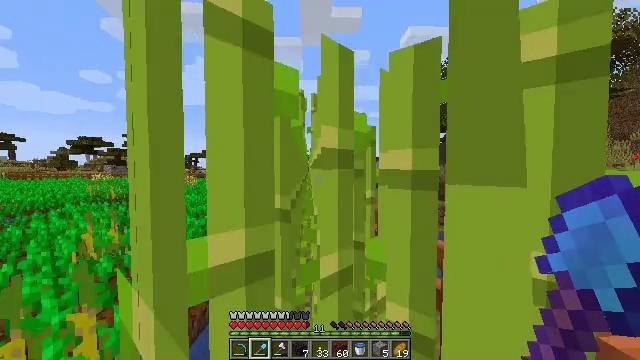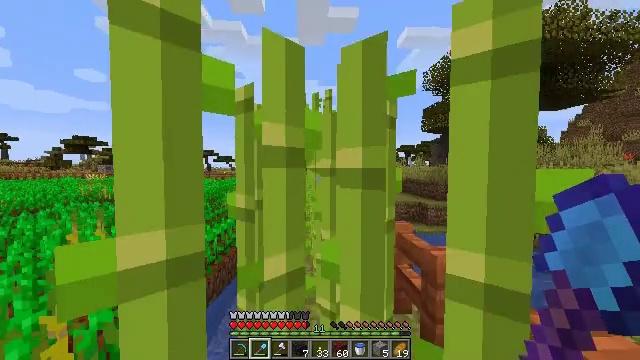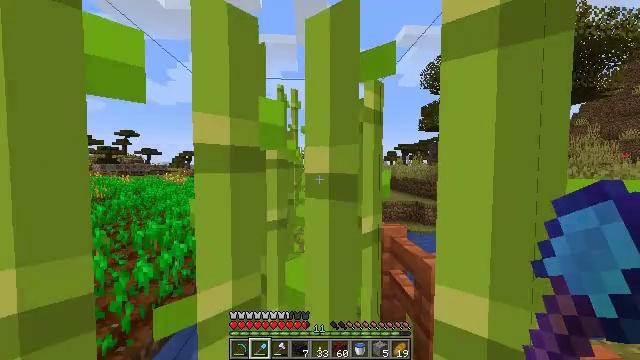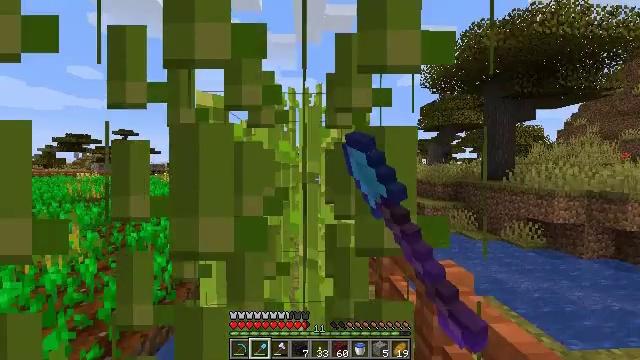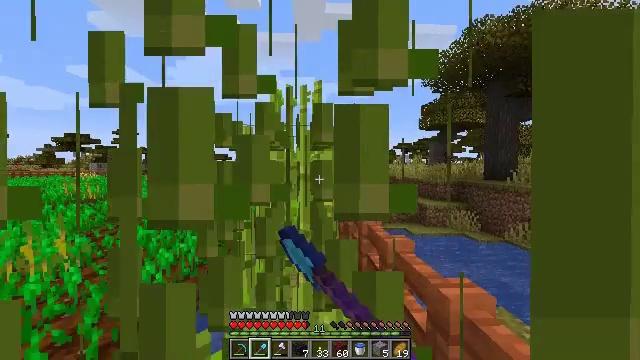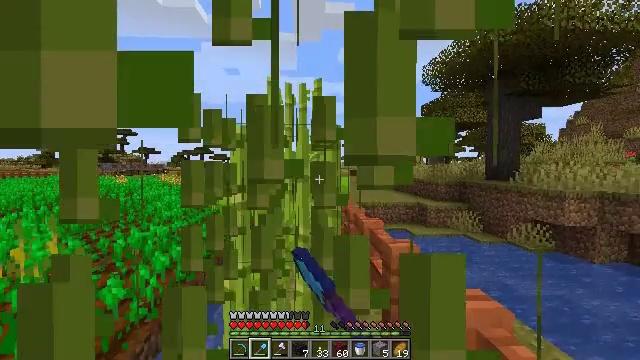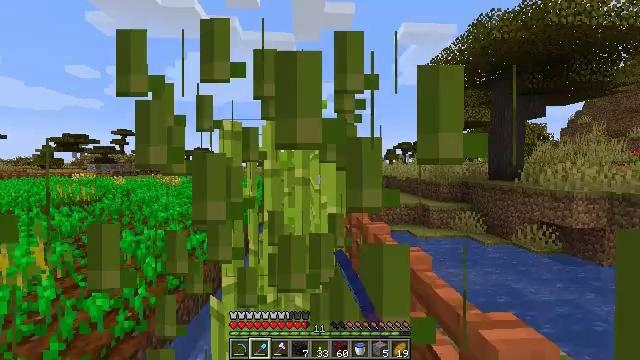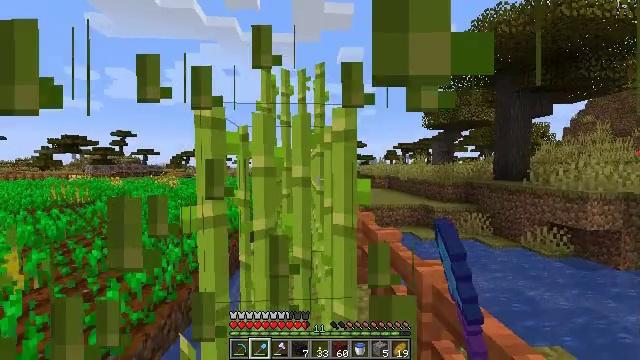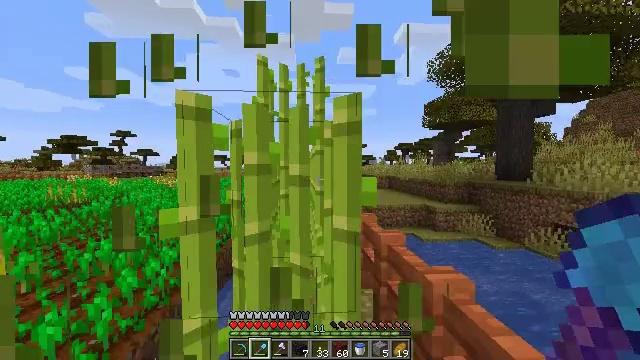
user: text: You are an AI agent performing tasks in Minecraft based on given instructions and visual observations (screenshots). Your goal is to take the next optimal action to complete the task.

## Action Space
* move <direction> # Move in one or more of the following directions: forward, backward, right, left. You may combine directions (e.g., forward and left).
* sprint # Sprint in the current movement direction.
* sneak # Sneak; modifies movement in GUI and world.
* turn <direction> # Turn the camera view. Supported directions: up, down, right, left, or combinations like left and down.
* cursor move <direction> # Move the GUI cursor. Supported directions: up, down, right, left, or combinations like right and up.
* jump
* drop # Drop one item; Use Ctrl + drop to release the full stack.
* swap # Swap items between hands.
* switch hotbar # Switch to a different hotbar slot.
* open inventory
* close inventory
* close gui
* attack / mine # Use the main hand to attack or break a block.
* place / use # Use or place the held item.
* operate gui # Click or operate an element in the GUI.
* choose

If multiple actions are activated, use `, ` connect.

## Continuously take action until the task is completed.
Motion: motion action
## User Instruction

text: Harvest sugar cane from the plant.
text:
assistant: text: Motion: move forward
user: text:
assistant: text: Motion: move forward, attack / mine
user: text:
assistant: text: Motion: move forward, attack / mine
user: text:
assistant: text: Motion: move forward, attack / mine
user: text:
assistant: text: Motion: move forward
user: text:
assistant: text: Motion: move forward
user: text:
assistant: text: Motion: move forward
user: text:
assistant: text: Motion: no_op
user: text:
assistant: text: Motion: no_op